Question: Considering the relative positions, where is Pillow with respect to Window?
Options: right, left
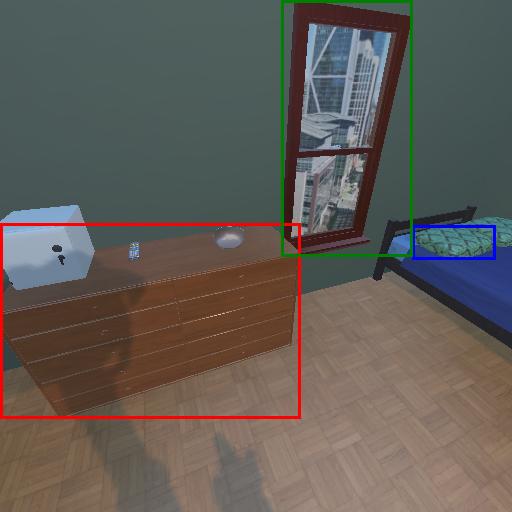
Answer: right